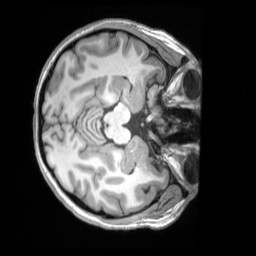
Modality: T1w
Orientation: axial
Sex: female
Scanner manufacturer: siemens
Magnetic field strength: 3 T
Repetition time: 2.53 s
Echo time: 0.00164 s